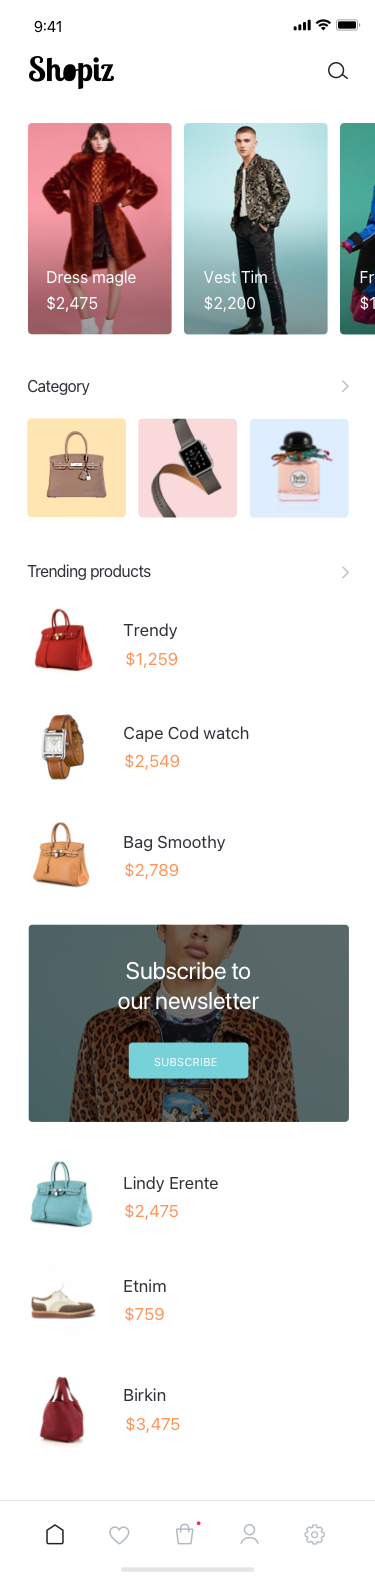
Text in this UI design:
Birkin
$3,475
Etnim
$759
Lindy Erente
$2,475
SUBSCRIBE
Subscribe to
our newsletter
Bag Smoothy
$2,789
Cape Cod watch
$2,549
Trendy
$1,259
Trending products
Category
$1,200
Fredy
$2,200
Vest Tim
$2,475
Dress magle